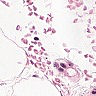
Metastatic tissue present: no